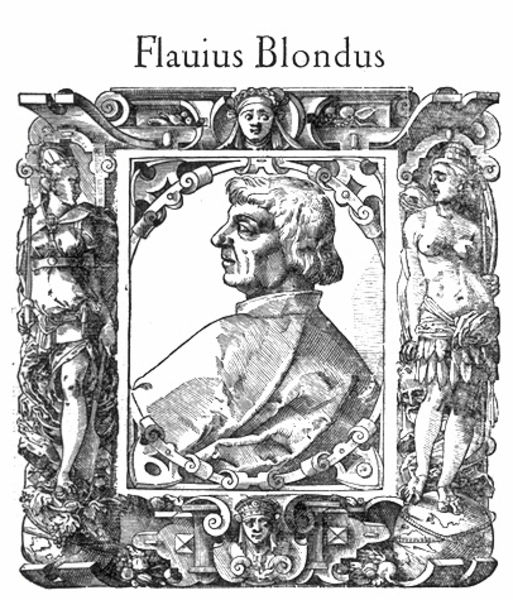
Titel: Bildnis des Flavius Blondus
Künstler: Tobias Stimmer
Institution: (Seriendruck)
Schlagwörter: akt, haut, kopf, körper, mann, nackt, schatten, umhang, weiß, akte, frauen, busen, frau, frisur, geste, grau, haar, köpfe, licht, mund, nase, ohr, profil, rücken, schwarz, stirn, blick, ornament, rock, gesichter, hemd, augen, falten, gesicht, kragen, mensch, rahmen, bild, bildnis, hals, herr, portrait, porträt, natur, auge, haare, mantel, frontal, kinn, krone, lippen, locken, ohren, potrait, schulter, oval, rund, bein, brüste, rückenansicht, schrift, haltung, kette, grafik, graphik, rand, figuren, papst, wein, homme, ornamente, thomas, verzierung, ramen, nabel, nackte, wange, name, buch, medaillon, druck, schraffur, schwarz weiß, radierung, stich, kupfer, seite, text, initiale, allegorie, rom, skulpturen, wangenknochen, mittelalter, göttinen, backe, heiliger, traube, schnecken, femme, kupferstich, globus, gravure, welt, quadrat, arabesken, römisch, weltkugel, latein, lateinisch, dessin, straffur, indianer, apostel, sculpture, stimmer, bischoff, rollwerk, mante, dame, bananen, cadre, schtraffur, figur, halbportrait, flavius blondus kupferstich portrait, flavius, druck#, aktfrau, flauius blodnus, blondus, flauius, flauius blondus, falvius, friusr